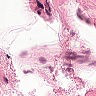
Metastatic tissue present: no